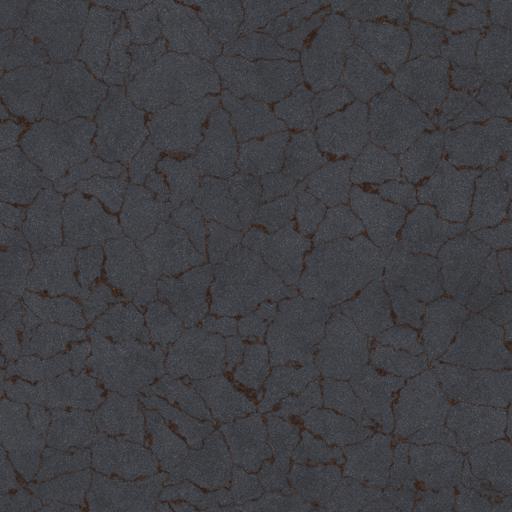
Tags: asphalt clean crack cracked cracks dark flat